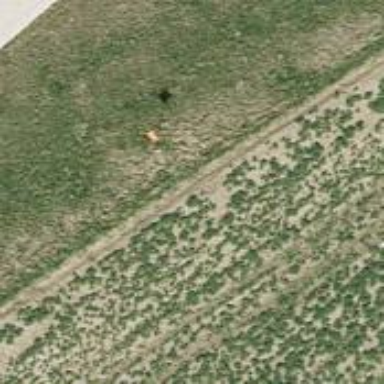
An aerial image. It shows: Pole supporting pipeline marker with roof cover.